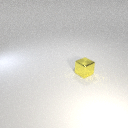
small yellow metal cube